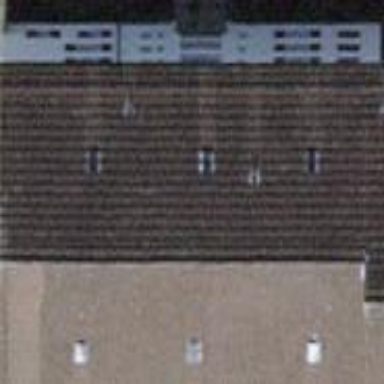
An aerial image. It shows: Apartments building with gabled tile roof.